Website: apple
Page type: account-selection
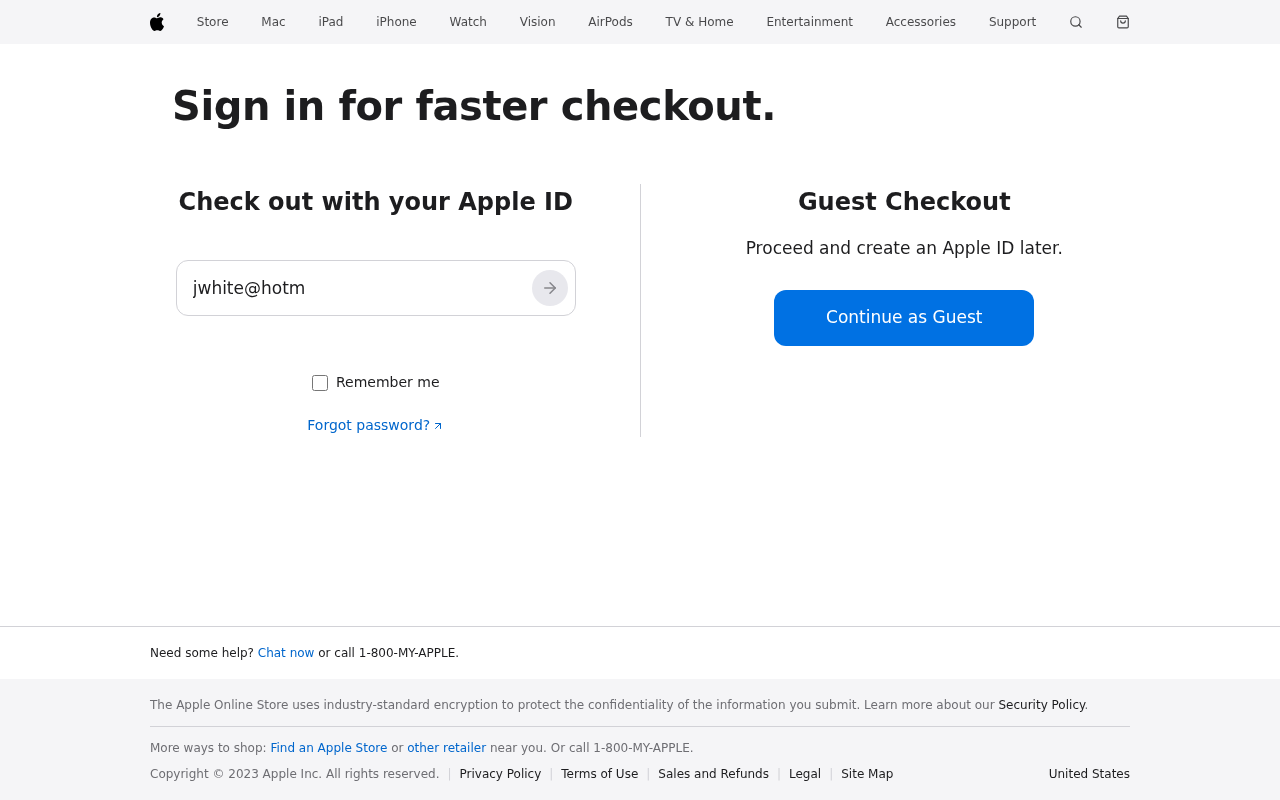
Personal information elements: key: PII_EMAIL
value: jwhite@hotmail.com